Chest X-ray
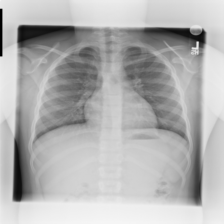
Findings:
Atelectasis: negative
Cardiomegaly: negative
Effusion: negative
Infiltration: negative
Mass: negative
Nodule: negative
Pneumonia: negative
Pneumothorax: negative
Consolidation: negative
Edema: negative
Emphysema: negative
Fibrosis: negative
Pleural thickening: negative
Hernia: negative